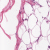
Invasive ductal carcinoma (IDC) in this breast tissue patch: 0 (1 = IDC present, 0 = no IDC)